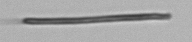
Label: fiber